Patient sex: M
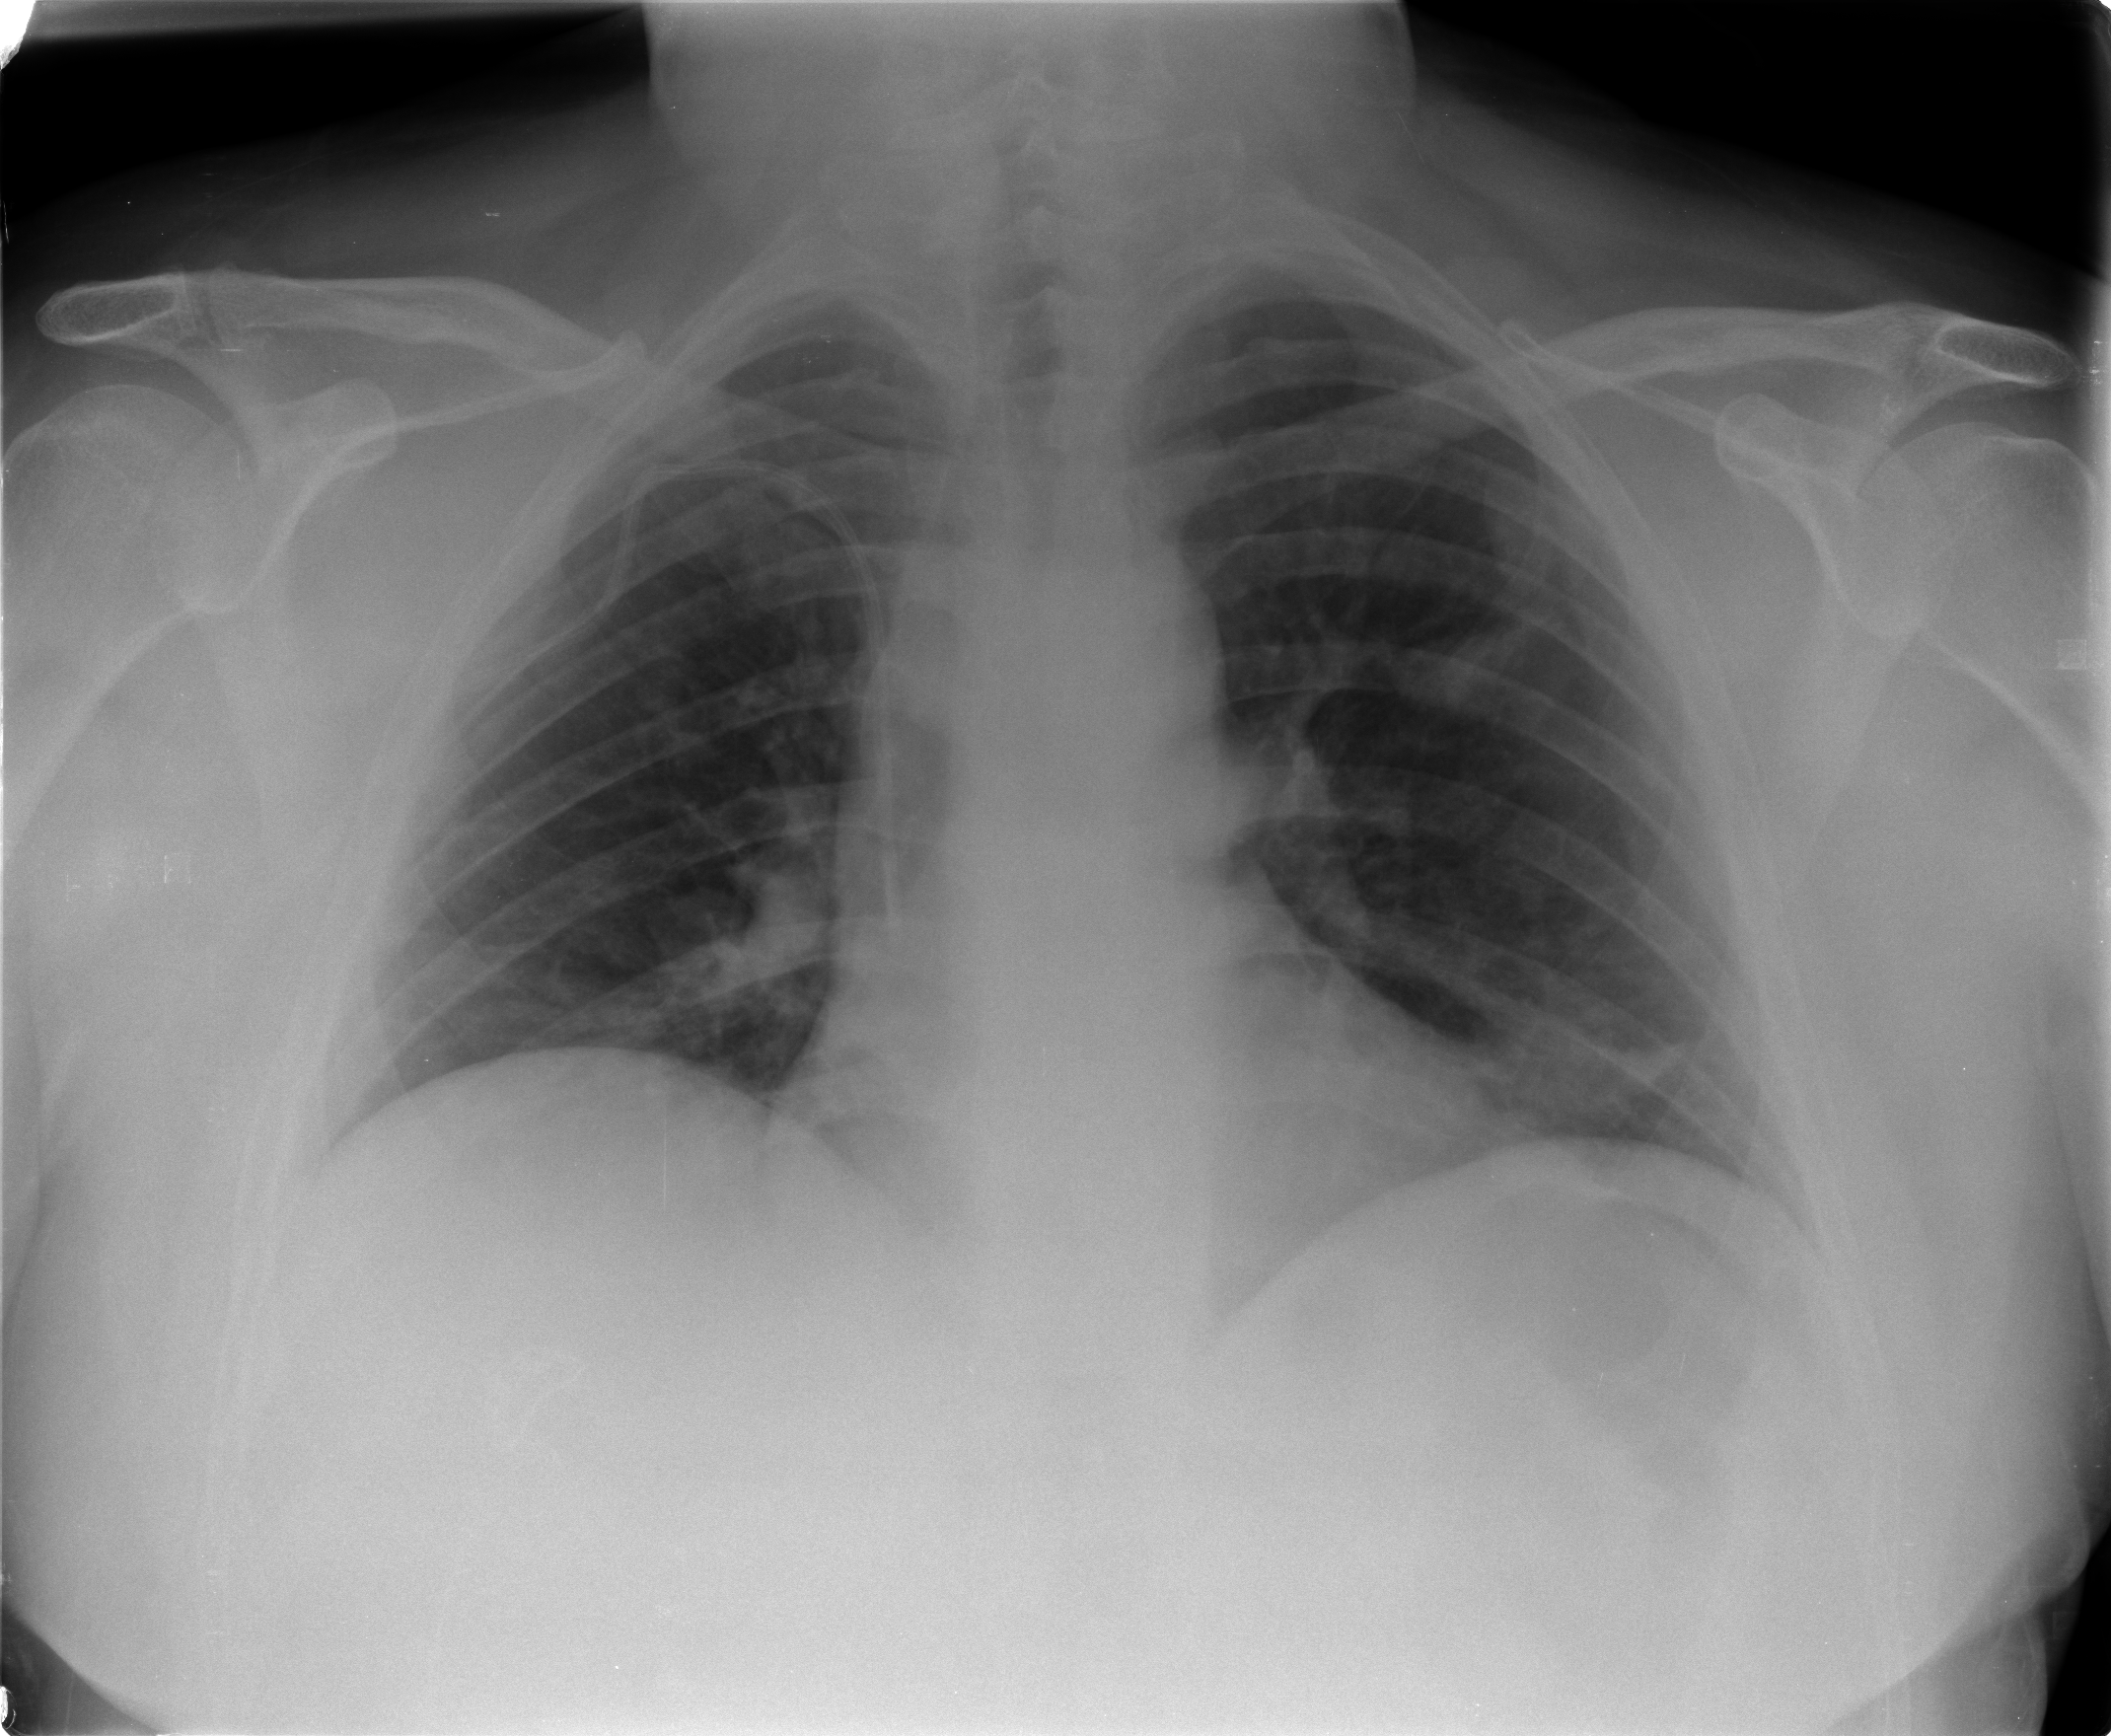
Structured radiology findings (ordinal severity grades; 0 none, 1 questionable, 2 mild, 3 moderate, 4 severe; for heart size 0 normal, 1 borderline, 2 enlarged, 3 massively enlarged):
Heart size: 0
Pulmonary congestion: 0
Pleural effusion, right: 0
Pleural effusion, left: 0
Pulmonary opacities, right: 0
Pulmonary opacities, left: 0
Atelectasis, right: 2
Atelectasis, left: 2